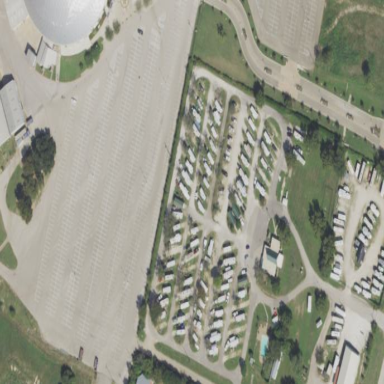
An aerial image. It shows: Caravan site for tourism.